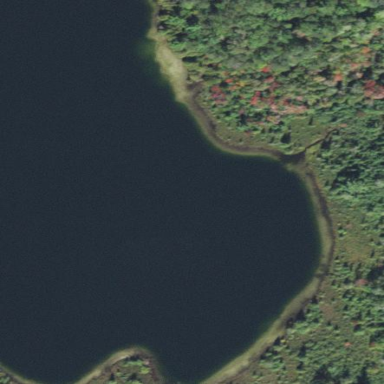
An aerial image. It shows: Serene lake surrounded by nature.